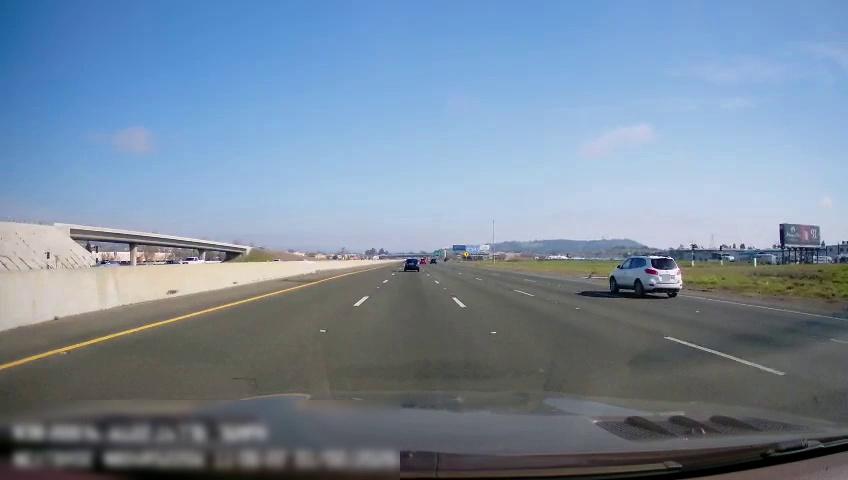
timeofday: Day
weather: Sunny
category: Drivable Space
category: Vehicles | Car
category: Vehicles | SUV
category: Vehicles | Car
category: Vehicles | Truck
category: Lanes | Current Lane
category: Lanes | Alternate Lane
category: Lanes | Current Lane
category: Lanes | Alternate Lane
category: Lanes | Alternate Lane
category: Lanes | Alternate Lane